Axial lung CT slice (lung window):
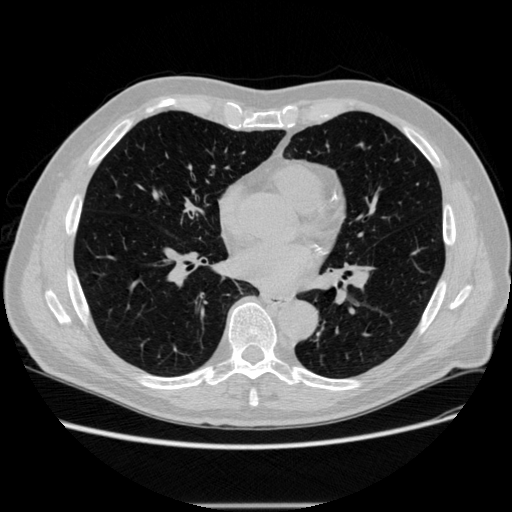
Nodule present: no